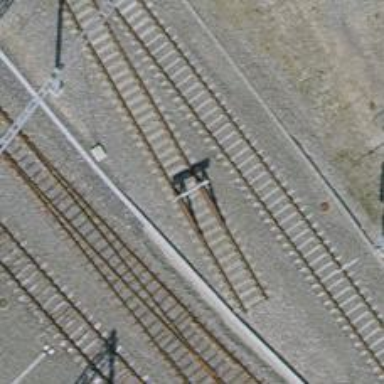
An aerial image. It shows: Railway buffer stop.